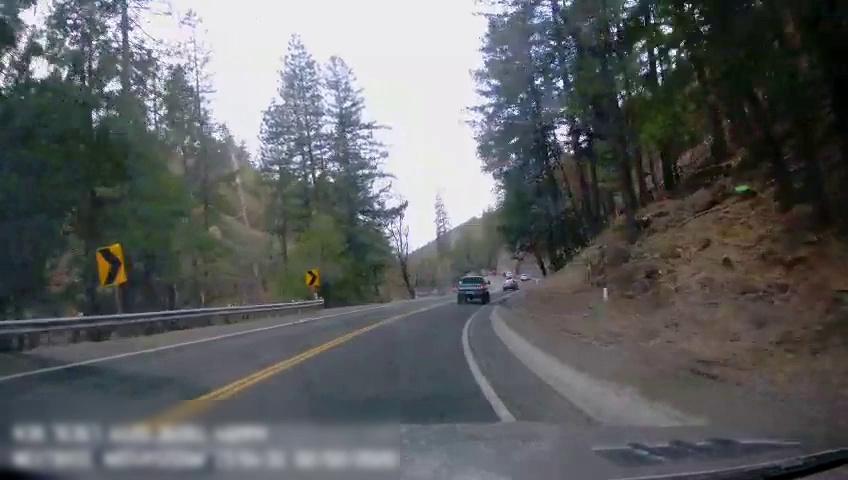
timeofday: Day
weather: Sunny
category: Drivable Space
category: Vehicles | Car
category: Vehicles | Truck
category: Lanes | Current Lane
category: Lanes | Current Lane
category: Lanes | Alternate Lane
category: Traffic | Signs
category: Traffic | Signs